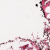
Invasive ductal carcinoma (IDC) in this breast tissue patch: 0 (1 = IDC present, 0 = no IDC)